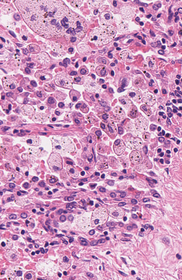
Tumor epithelial tissue: yes
Tumor-associated stroma tissue: yes
Normal tissue: no